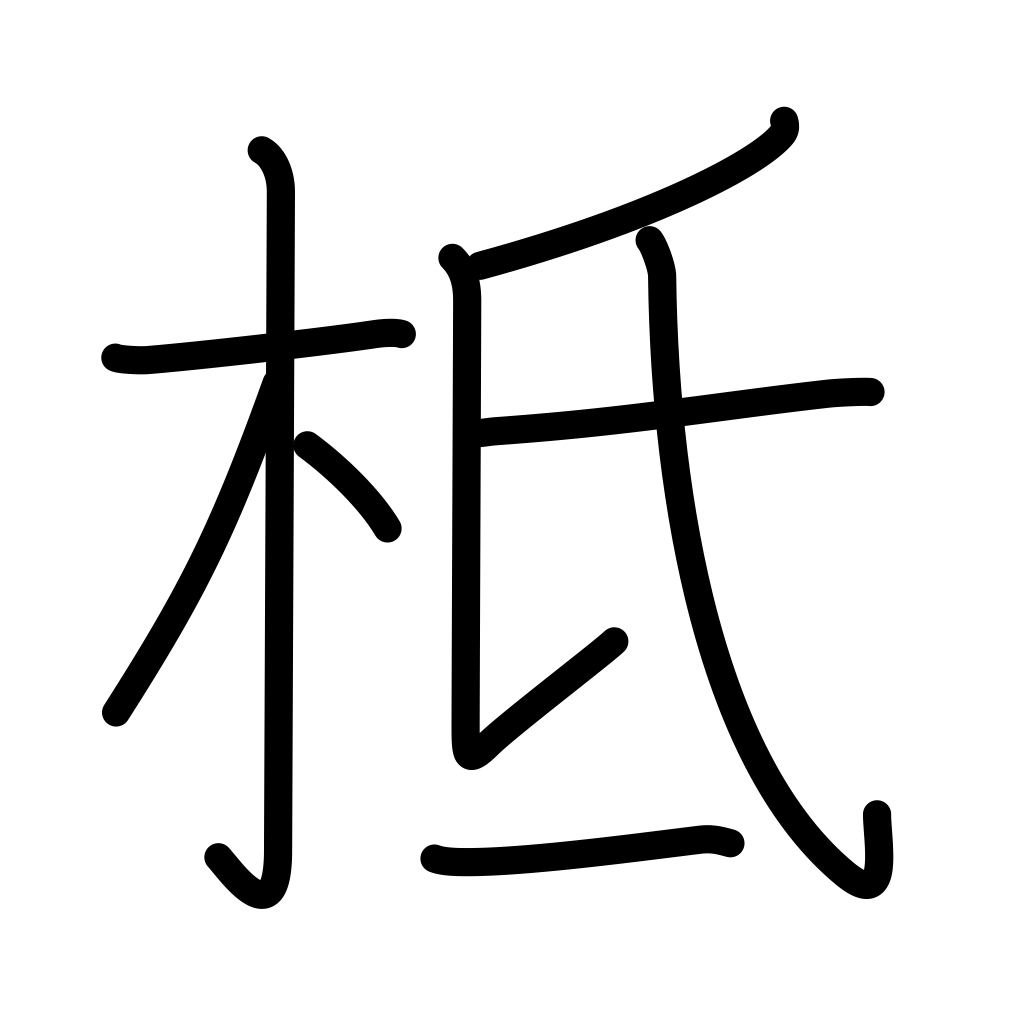
Meaning: root, founded on